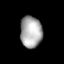
Tissue: lung
Cell type: Endothelial cells
Senescence score: 0.5528
Nuclear area (px): 679
Mean DAPI intensity: 168.256